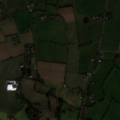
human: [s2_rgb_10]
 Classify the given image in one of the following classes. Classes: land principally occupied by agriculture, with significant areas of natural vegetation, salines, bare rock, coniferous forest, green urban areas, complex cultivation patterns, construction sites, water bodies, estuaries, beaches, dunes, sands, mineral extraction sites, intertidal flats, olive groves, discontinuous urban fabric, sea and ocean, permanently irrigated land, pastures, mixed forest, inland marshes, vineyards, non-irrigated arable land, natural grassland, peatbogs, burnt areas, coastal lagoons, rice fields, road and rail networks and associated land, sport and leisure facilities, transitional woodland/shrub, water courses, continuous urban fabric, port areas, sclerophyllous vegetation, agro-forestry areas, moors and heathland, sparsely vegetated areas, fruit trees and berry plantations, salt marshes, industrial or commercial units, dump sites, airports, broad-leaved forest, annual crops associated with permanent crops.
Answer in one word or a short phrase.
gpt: non-irrigated arable land, pastures